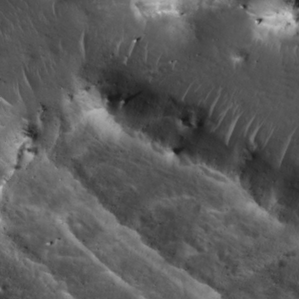
Label: non_frost